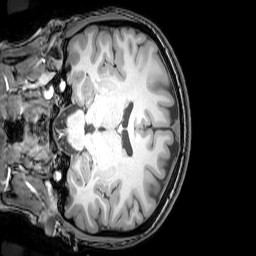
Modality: T1w
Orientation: coronal
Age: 26
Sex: female
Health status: healthy
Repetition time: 0.081 s
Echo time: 0.037 s